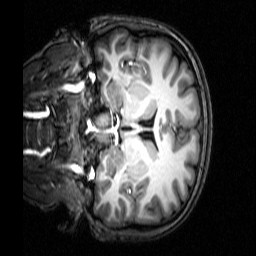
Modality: T1w
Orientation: coronal